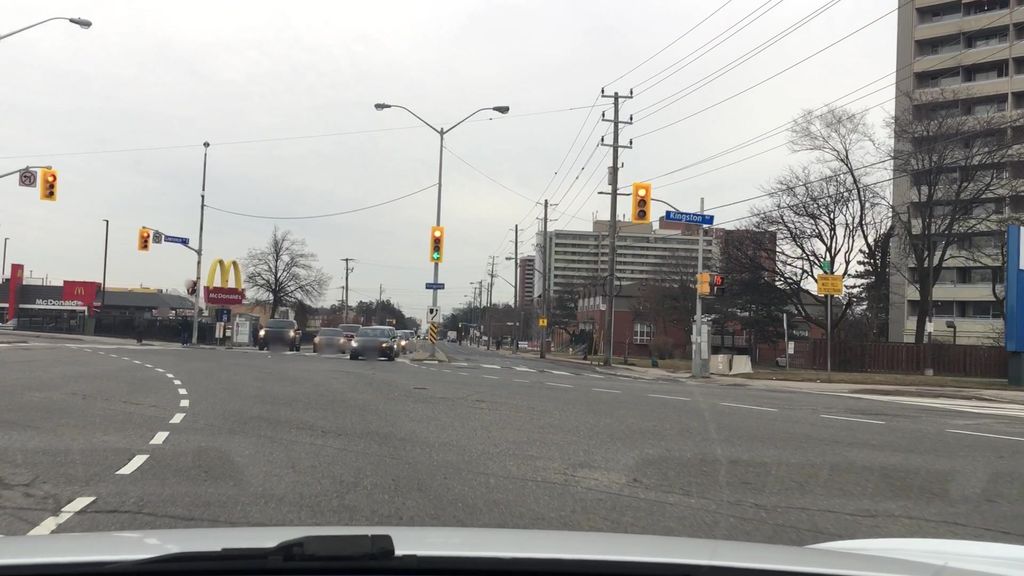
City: toronto